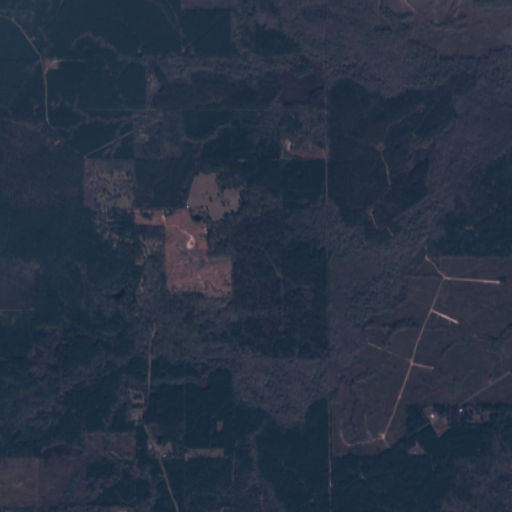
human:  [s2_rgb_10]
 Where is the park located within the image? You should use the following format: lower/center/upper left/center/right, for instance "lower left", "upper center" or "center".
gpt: The park is located in the center left of the image.
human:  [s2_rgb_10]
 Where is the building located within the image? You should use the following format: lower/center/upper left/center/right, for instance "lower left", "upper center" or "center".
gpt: There is no building in the image.